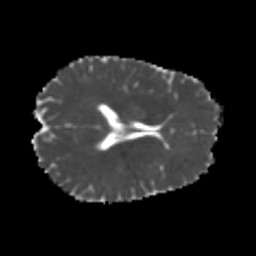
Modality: MD
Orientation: axial
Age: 25
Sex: male
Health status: healthy
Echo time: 0.074 s